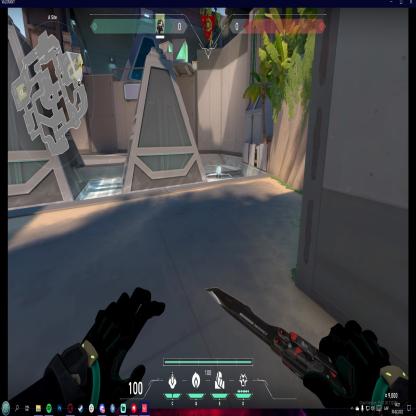
Label: planted spike